Question: I Imported one image inside the drawable-mdpi, then implemented the image from button, but an error occurs 'no resource found here'. How do I fix this issue?
I tried this:
main.xml
'''
<Button
android:id="@+id/imageButtonSelector"
android:layout_width="wrap_content"
android:layout_height="wrap_content"
android:background="@drawable-mdpi/button_focused_orange"/>
'''

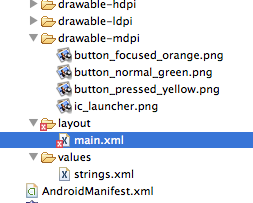
Answer: All drawables are compiled under a single resource name, i.e. 'drawable'. Android automatically chooses from which folder to take the drawable depending on the screen size, and hence you do not need to specifically point it out. Also, hard coding Android to use resources from a particular folder kind of defeats the purpose of having multiple folders for Android to choose from. To solve this issue, simply change:
'''
android:background="@drawable-mdbi/button_focused_orange"/>
'''
To
'''
android:background="@drawable/button_focused_orange"/>
'''